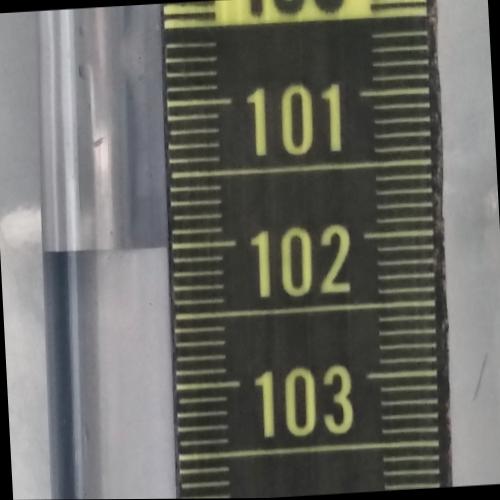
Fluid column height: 102.0 cm